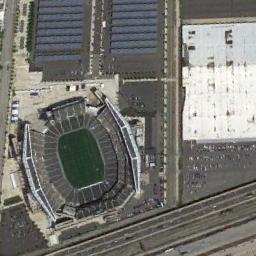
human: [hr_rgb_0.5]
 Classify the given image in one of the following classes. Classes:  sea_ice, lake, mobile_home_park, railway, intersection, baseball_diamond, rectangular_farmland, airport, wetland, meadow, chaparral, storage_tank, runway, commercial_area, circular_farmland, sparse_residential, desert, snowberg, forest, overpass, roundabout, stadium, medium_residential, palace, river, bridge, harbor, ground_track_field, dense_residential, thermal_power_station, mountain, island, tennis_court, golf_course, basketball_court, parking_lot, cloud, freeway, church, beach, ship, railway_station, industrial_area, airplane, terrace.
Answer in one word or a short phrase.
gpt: stadium